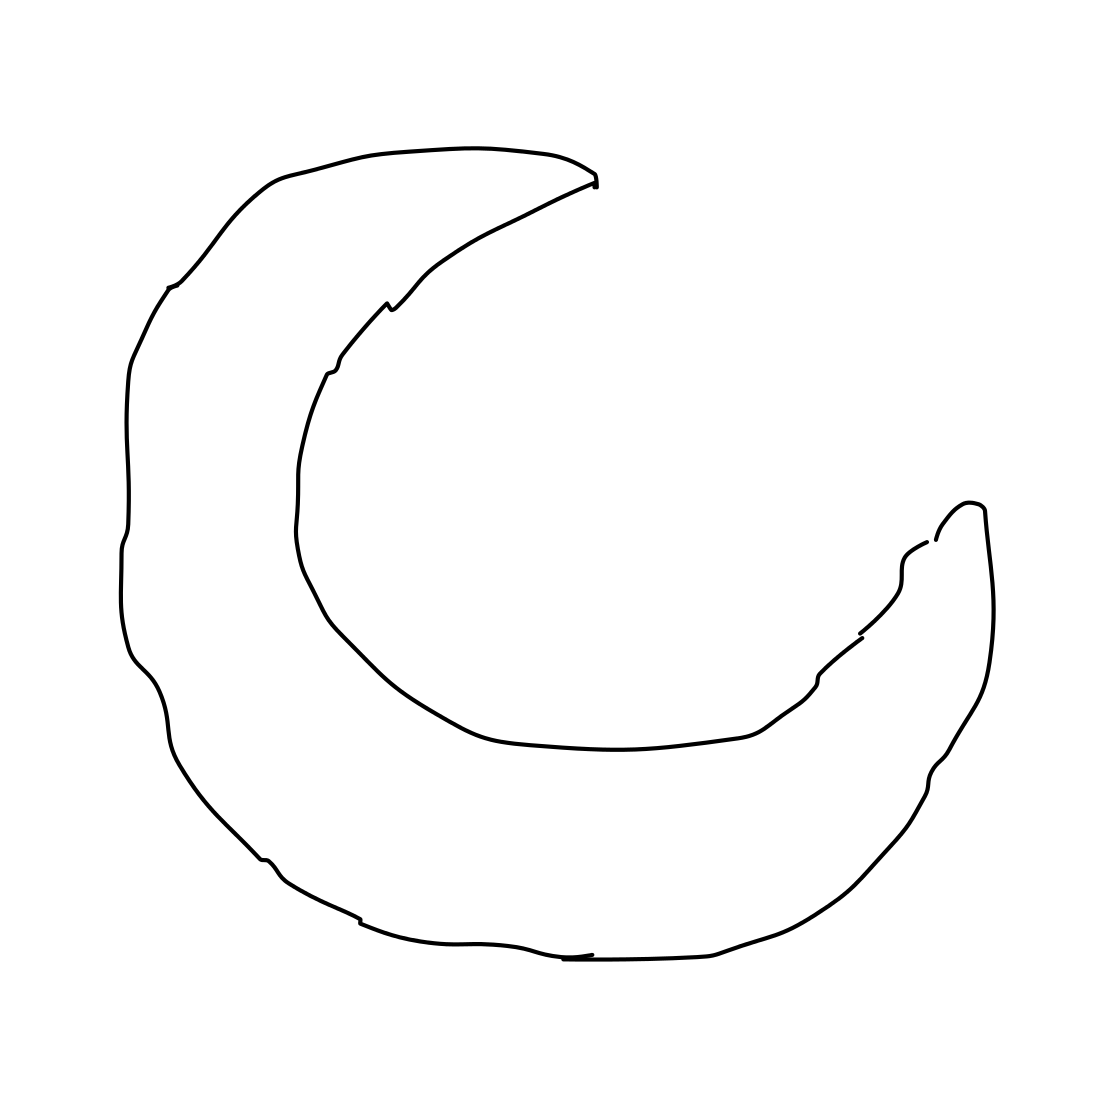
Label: moon